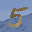
Label: 5